Aerial crown-view tile of a tropical tree (Barro Colorado Island, Panama), acquired 20250124:
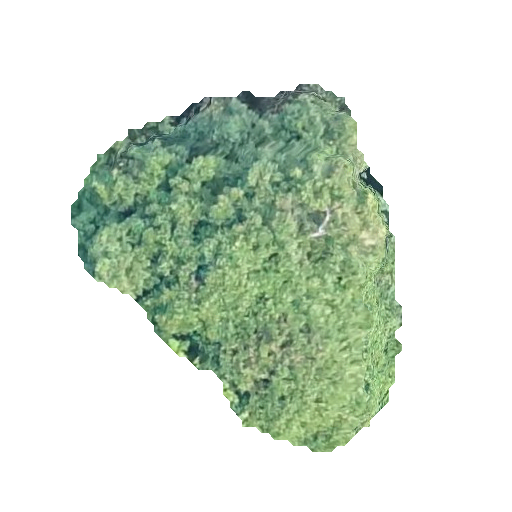
Species: Prioria copaifera
GBIF accepted scientific name: Prioria copaifera
Crown area: 121.974 m²